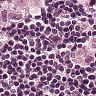
Metastatic tissue present: yes